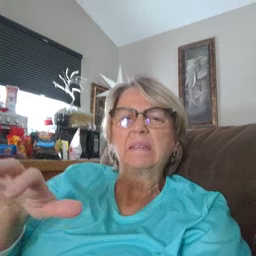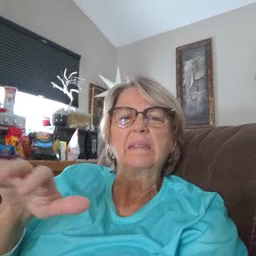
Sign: hot